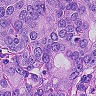
Metastatic tissue present: yes